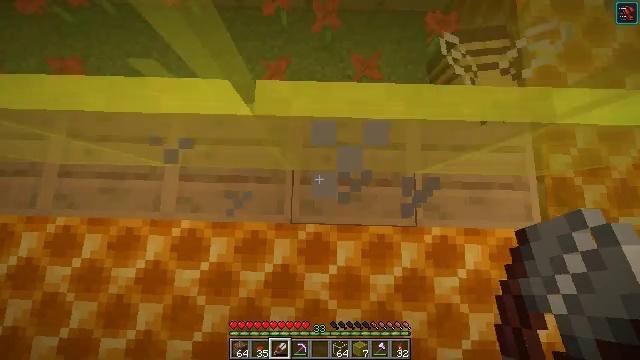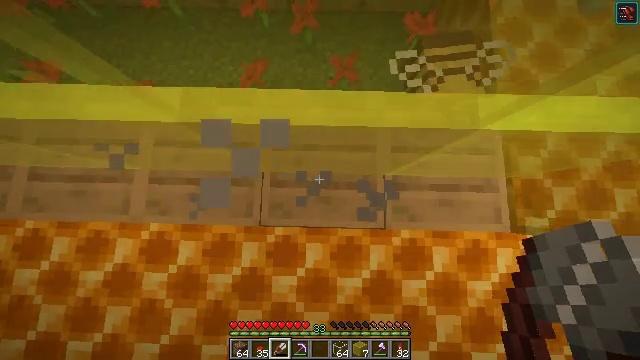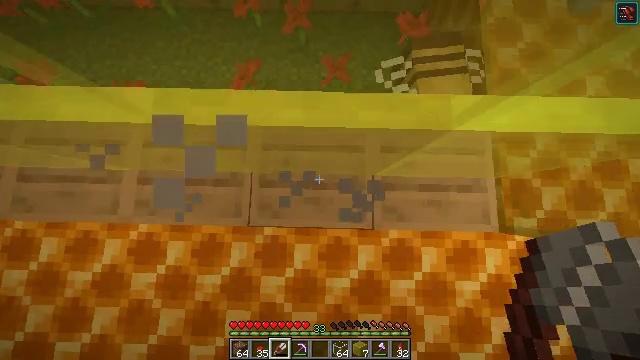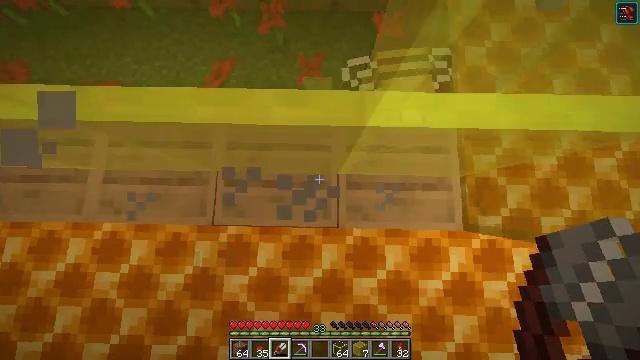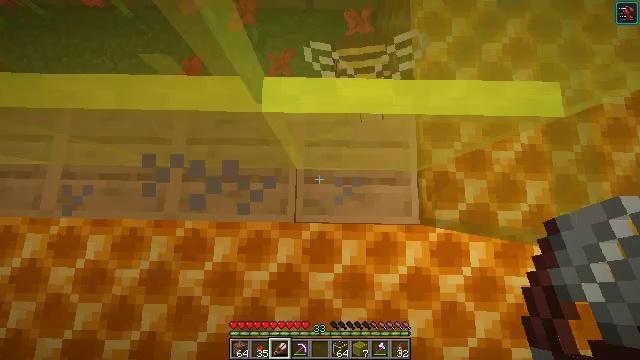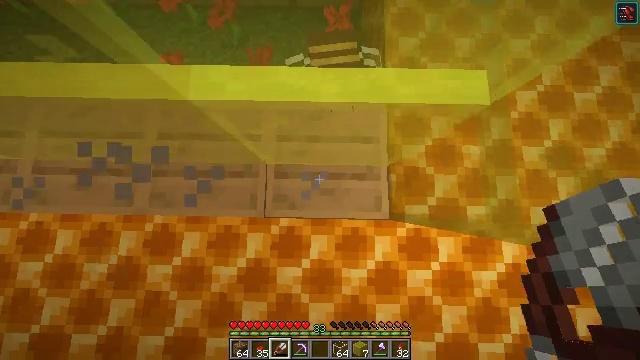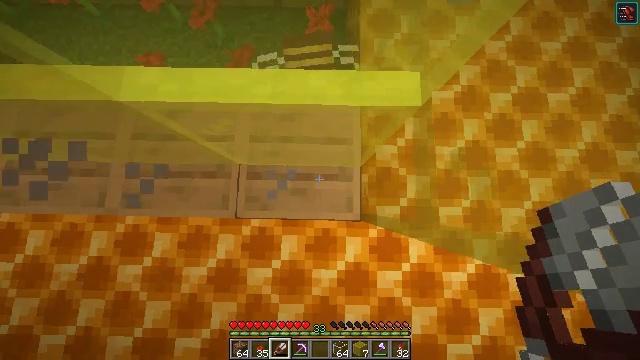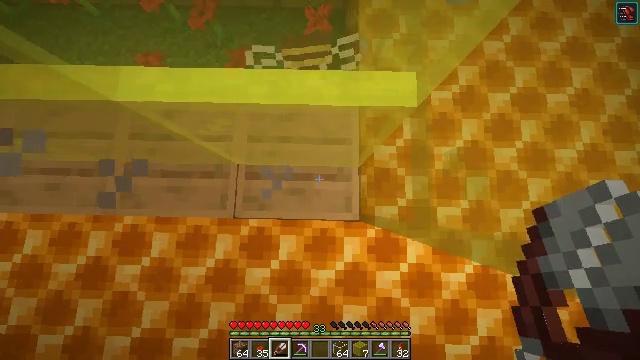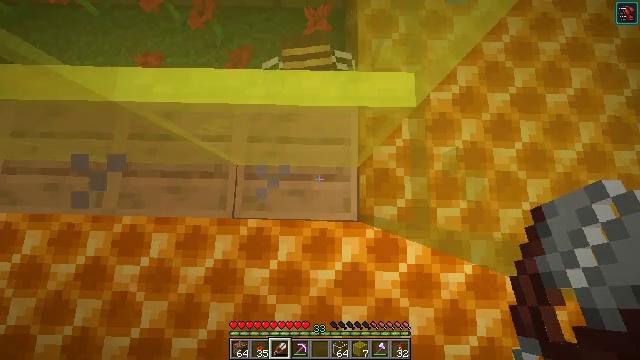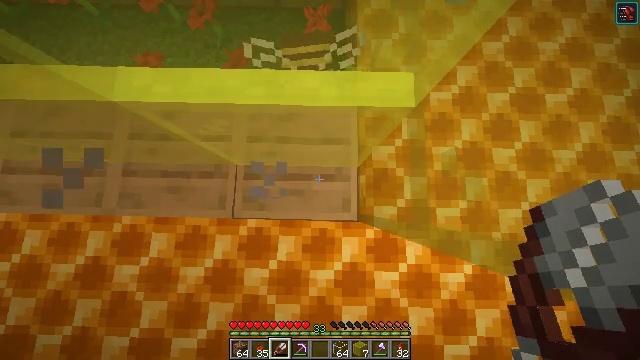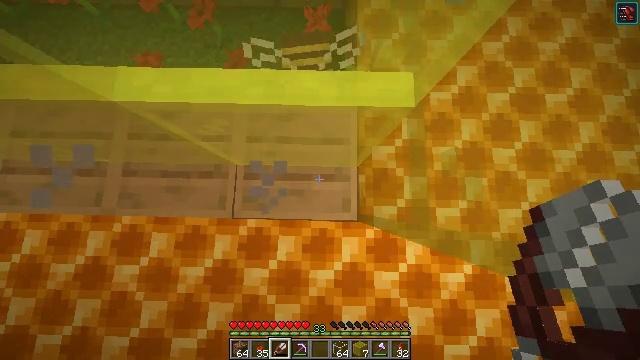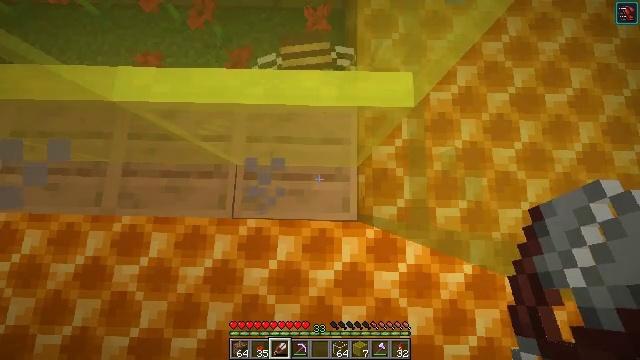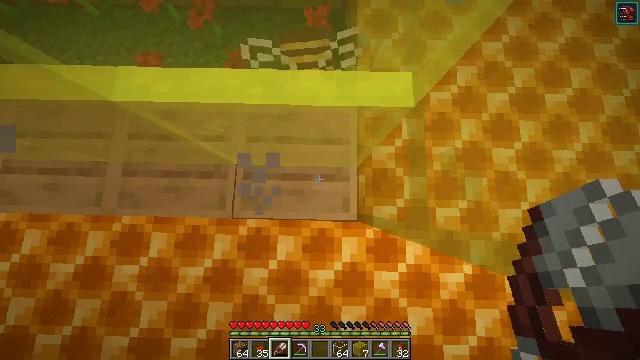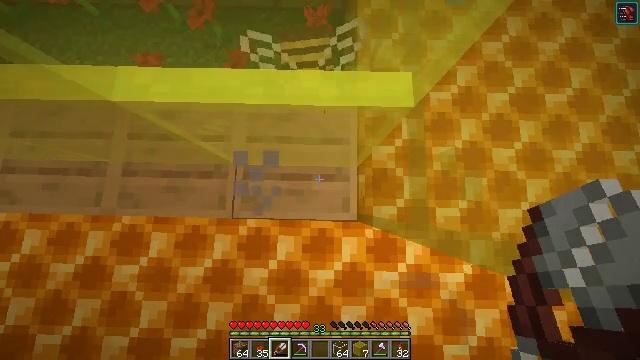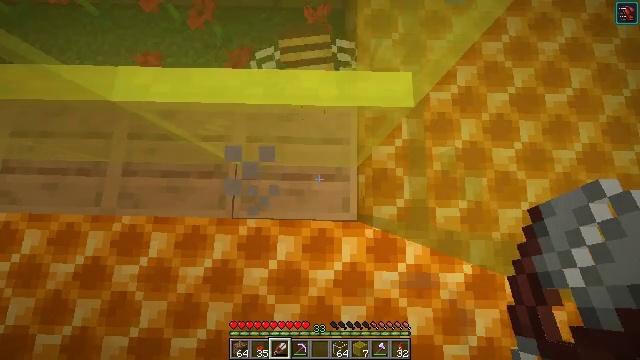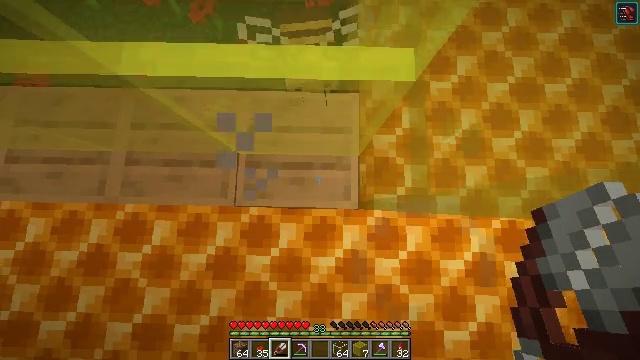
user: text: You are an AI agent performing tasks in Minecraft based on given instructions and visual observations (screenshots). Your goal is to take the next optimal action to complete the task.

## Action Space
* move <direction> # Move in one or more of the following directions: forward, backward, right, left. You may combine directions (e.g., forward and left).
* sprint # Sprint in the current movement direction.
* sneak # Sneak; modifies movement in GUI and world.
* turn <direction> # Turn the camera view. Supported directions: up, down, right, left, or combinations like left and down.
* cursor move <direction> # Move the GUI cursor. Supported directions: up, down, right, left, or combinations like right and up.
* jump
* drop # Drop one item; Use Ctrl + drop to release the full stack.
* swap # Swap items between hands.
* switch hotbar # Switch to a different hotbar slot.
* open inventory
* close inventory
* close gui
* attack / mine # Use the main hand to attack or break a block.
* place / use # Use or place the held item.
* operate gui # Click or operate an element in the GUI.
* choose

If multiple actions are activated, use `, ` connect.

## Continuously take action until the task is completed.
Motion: motion action
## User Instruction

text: Make a honeycomb block with honeycombs on the crafting table.
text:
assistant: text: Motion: move right, use / place
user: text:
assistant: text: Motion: move right, use / place
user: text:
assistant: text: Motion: move right, use / place
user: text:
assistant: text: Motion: move right, use / place
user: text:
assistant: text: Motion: move right, use / place
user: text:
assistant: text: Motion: move right, use / place
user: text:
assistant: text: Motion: move right, use / place
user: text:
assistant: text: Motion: move right, use / place
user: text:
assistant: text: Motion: use / place
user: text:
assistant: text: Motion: use / place
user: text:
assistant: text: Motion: use / place
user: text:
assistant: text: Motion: no_op
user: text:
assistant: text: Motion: no_op
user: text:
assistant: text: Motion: no_op
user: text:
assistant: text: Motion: move back
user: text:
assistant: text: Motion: move back
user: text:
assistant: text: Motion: move back and move right
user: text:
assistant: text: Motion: move right
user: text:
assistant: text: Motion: move right
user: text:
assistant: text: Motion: move right, turn up
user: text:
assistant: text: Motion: move forward and move right, turn right and up
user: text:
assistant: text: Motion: move forward and move right, turn up
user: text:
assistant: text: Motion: move forward and move right, turn up
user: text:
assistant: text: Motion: move forward and move right, turn up
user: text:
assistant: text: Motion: move forward and move right, turn up
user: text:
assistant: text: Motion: move right, turn left and up
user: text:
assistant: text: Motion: turn left and up
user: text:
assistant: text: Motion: turn left and up
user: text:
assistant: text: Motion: turn left and up
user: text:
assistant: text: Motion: turn up